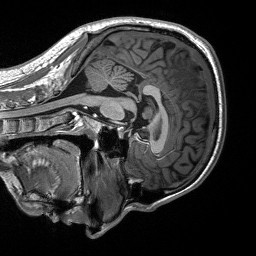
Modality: T1w
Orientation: sagittal
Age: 22
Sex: male
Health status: healthy
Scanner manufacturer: siemens
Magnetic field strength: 3 T
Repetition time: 2.53 s
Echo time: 0.00219 s